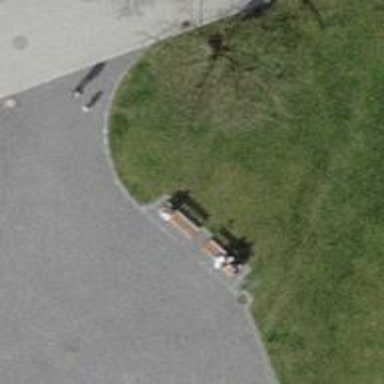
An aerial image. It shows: Brown bench in the vicinity.